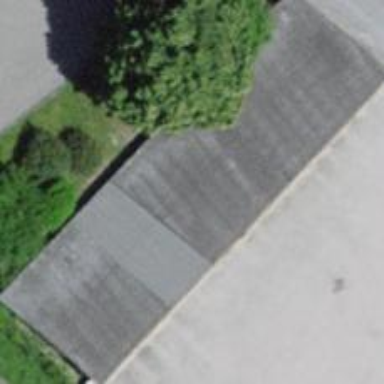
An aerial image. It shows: Group of garages.